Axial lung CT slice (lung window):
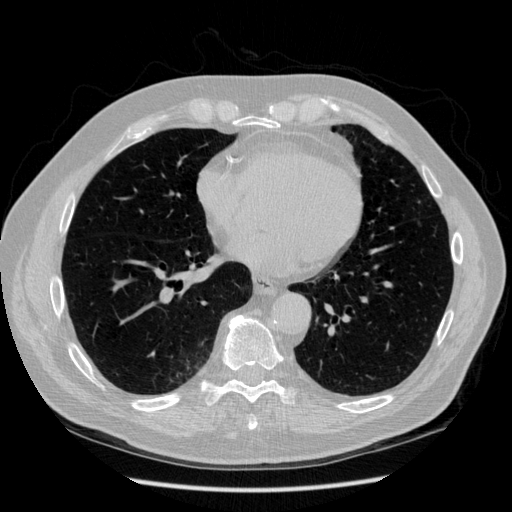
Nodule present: no